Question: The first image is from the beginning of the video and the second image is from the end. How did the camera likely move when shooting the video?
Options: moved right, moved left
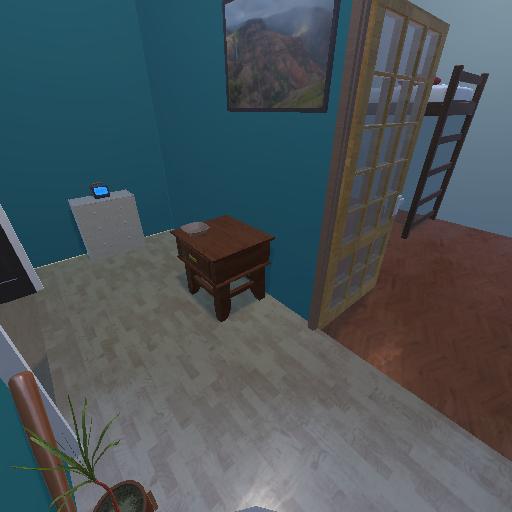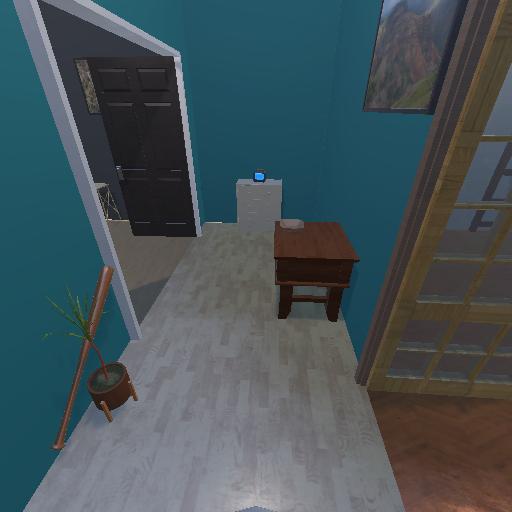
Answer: moved right